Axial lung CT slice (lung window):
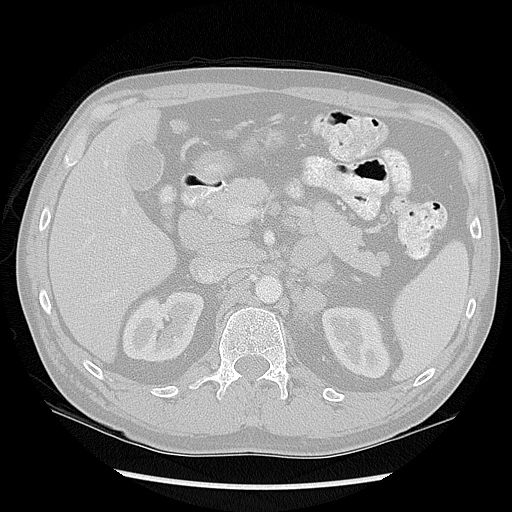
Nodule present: no